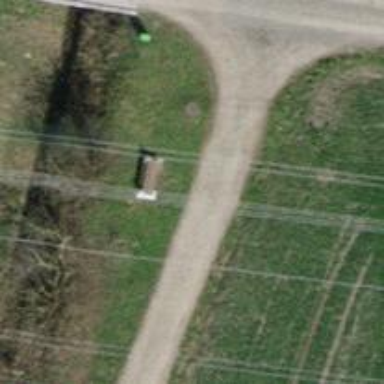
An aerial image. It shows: Brown bench.